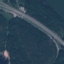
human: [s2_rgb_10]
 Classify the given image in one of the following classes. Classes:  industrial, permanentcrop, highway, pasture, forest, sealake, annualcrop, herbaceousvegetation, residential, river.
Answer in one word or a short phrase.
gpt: Highway